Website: apple
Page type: billing-address
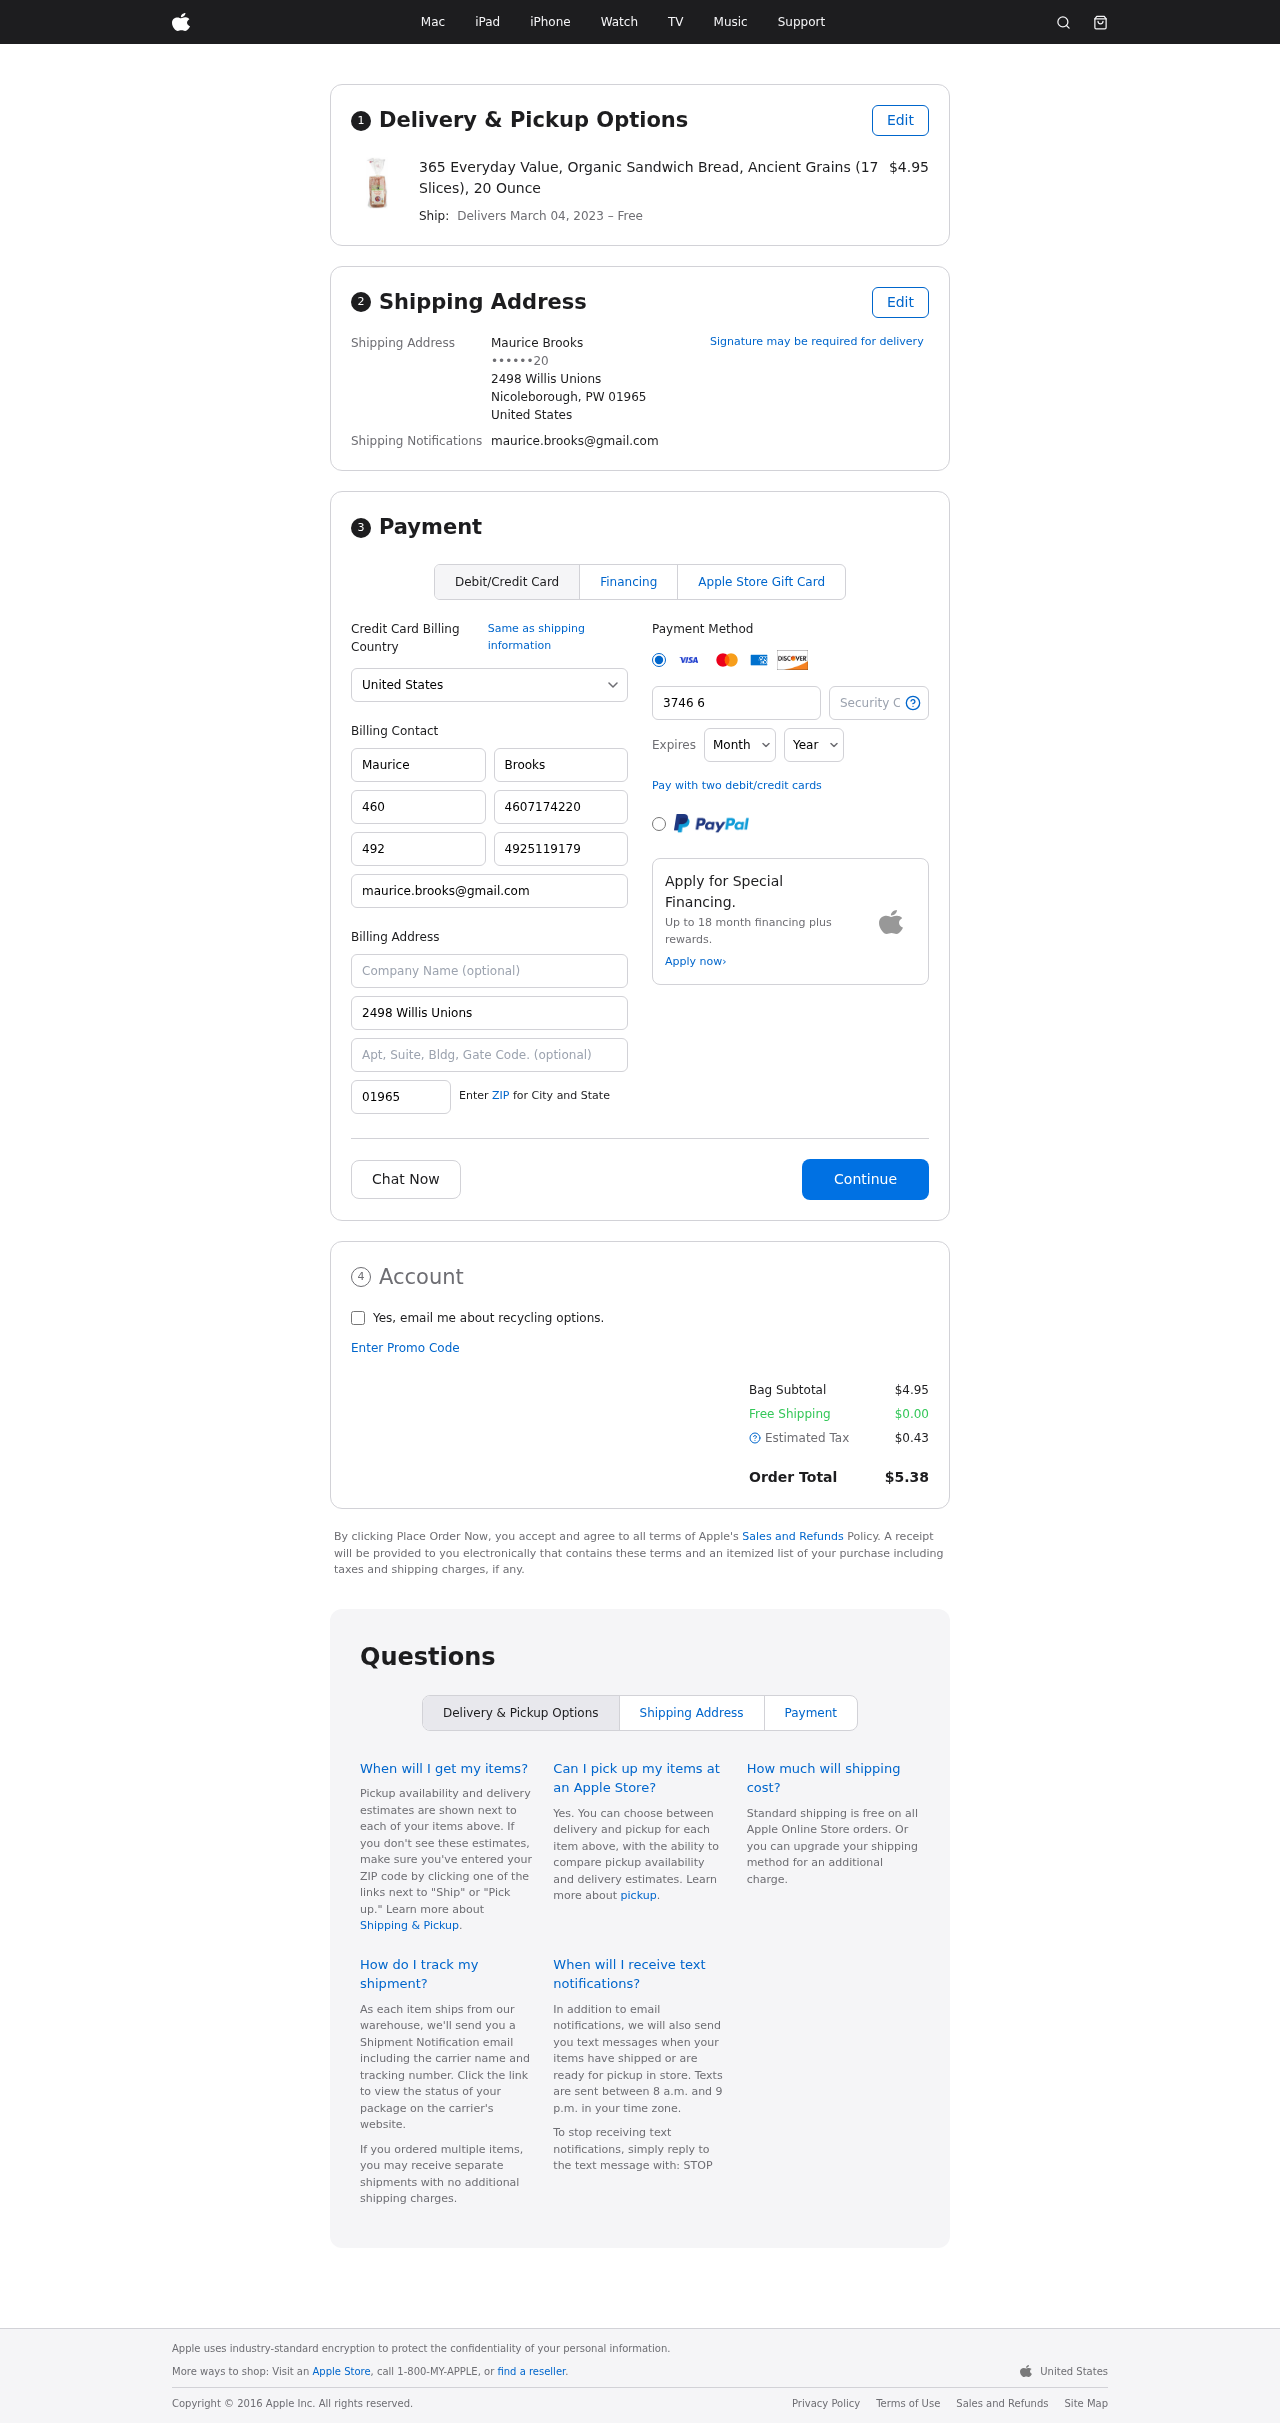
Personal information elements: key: PII_CARD_CVV
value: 7337
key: PII_CARD_EXPIRY_MONTH
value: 08
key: PII_CARD_EXPIRY_YEAR
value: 29
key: PII_CARD_NUMBER
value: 3746 6874 9255 545
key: PII_CITY_STATE_ZIP
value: Nicoleborough, PW 01965
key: PII_COUNTRY
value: United States
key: PII_EMAIL
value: maurice.brooks@gmail.com
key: PII_FULLNAME
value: Maurice Brooks
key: PII_STREET
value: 2498 Willis Unions
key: PII_PHONE_MASKED
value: ••••••20
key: PII_BILLING_FIRSTNAME
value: Maurice
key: PII_BILLING_LASTNAME
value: Brooks
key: PII_BILLING_PHONE_AREA
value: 460
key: PII_BILLING_PHONE
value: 4607174220
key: PII_BILLING_PHONE_ALT_AREA
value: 492
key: PII_BILLING_PHONE_ALT
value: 4925119179
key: PII_BILLING_EMAIL
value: maurice.brooks@gmail.com
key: PII_BILLING_STREET
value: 2498 Willis Unions
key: PII_BILLING_POSTCODE
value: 01965
Product elements: key: PRODUCT1_NAME
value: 365 Everyday Value, Organic Sandwich Bread, Ancient Grains (17 Slices), 20 Ounce
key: PRODUCT1_PRICE
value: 4.95
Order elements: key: ORDER_DELIVERY_DATE
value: March 04, 2023
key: ORDER_SUBTOTAL
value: $4.95
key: ORDER_SHIPPING_COST
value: $0.00
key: ORDER_TAX
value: $0.43
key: ORDER_TOTAL
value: $5.38